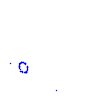
Particle: proton